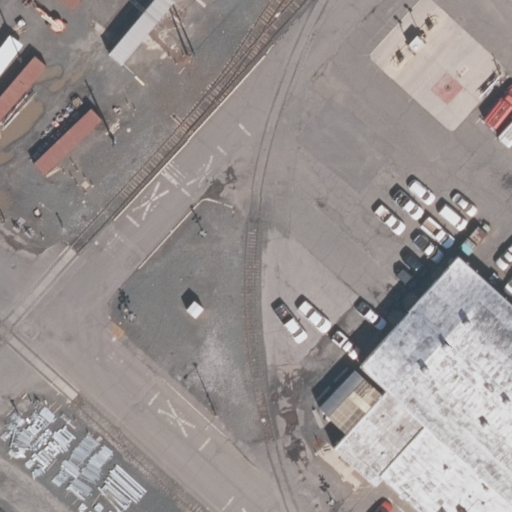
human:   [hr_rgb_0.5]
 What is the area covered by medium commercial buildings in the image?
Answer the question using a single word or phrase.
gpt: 0m2

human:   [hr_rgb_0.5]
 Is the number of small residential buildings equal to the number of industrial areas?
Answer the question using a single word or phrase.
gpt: no

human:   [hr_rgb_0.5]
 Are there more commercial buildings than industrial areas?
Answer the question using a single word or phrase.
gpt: no

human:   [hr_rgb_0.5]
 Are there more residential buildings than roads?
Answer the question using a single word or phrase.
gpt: no

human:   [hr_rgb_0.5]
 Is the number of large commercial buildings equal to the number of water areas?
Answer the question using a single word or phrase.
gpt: no

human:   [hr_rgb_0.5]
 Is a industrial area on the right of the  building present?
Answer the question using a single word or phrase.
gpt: yes

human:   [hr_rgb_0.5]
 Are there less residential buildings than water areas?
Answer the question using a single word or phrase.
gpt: no

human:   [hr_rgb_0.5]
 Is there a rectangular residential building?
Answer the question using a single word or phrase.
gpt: no

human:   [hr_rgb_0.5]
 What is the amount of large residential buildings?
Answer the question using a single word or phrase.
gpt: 0

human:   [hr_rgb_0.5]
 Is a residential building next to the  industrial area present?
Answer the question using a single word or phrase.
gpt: no

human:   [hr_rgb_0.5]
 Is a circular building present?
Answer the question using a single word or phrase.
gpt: no

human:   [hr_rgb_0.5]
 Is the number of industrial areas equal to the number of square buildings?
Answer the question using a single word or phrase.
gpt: no

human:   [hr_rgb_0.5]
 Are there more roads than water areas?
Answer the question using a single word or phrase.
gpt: yes

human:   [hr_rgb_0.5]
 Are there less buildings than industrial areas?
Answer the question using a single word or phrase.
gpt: no

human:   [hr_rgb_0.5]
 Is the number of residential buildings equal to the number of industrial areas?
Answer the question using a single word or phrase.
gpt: no

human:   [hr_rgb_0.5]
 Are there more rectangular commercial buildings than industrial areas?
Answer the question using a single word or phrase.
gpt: no

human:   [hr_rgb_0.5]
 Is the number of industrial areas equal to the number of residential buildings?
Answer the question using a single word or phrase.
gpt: no

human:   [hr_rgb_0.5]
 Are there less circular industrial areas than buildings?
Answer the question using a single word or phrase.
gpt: yes

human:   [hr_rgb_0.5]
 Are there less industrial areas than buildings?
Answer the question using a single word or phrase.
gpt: no

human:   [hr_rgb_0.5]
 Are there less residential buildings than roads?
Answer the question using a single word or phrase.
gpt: yes

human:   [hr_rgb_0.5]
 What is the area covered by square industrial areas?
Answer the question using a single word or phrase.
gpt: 0m2

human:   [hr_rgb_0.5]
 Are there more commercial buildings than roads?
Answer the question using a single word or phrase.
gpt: no

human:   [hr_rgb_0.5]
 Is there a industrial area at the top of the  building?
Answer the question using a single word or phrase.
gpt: no

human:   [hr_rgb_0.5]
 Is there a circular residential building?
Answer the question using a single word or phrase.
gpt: no

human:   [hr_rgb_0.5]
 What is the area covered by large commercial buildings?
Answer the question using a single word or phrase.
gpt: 1329m2

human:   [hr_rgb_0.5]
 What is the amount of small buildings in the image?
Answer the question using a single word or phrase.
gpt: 0

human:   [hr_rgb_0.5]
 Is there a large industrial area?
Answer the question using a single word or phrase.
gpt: yes

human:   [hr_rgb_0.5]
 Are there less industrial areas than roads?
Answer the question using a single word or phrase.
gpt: yes

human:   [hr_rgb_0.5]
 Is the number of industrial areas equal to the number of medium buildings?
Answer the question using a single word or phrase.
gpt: no

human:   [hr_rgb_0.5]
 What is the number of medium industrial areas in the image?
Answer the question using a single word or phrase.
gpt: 0

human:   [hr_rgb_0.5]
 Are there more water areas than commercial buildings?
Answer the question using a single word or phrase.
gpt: no

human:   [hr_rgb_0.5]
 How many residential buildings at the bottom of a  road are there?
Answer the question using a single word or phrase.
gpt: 0

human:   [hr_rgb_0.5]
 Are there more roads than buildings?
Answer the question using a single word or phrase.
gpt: yes

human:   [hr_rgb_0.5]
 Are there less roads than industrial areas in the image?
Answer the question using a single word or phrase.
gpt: no

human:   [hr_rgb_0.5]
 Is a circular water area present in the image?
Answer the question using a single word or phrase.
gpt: no

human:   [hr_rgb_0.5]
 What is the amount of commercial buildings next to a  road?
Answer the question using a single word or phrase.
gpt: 1